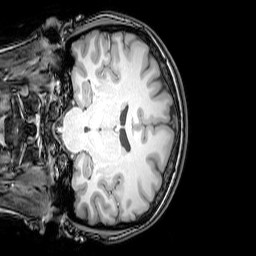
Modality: T1w
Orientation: coronal
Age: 26
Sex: female
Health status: healthy
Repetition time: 0.081 s
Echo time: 0.037 s